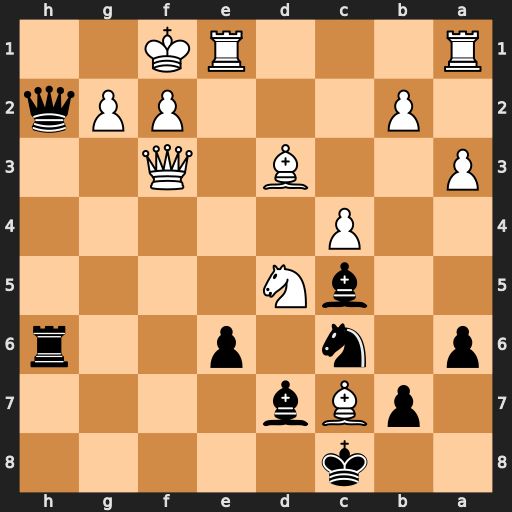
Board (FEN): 2k5/1pBb4/p1n1p2r/2bN4/2P5/P2B1Q2/1P3PPq/R3RK2
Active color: b
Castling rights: -
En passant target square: -
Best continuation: Qh1+ Ke2 Nd4+ Kd2 Nxf3+